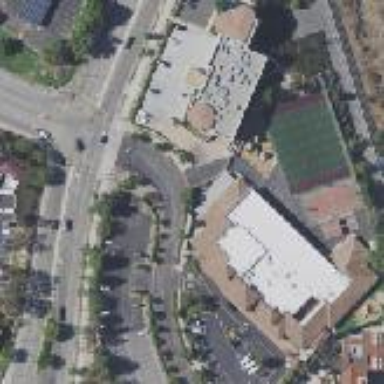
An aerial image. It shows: School building.